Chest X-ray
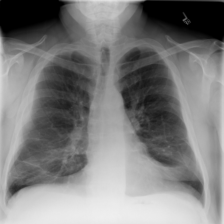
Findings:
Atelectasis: negative
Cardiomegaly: negative
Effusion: negative
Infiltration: negative
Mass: negative
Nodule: negative
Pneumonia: negative
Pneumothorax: negative
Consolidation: negative
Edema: negative
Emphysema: negative
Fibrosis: negative
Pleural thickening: positive
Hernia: negative